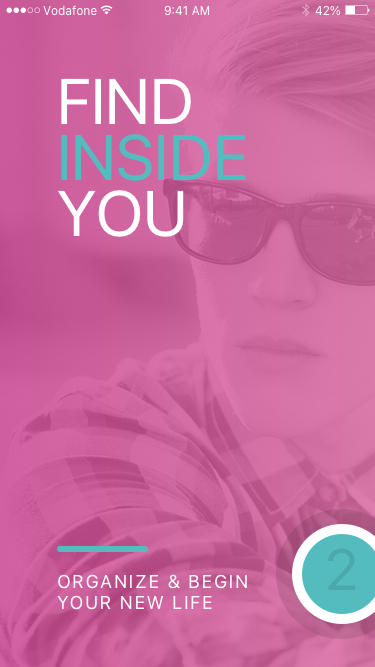
Text in this UI design:
ORGANIZE & BEGIN
YOUR NEW LIFE
2
FIND
INSIDE
YOU